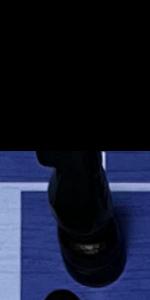
Label: Knight_Black